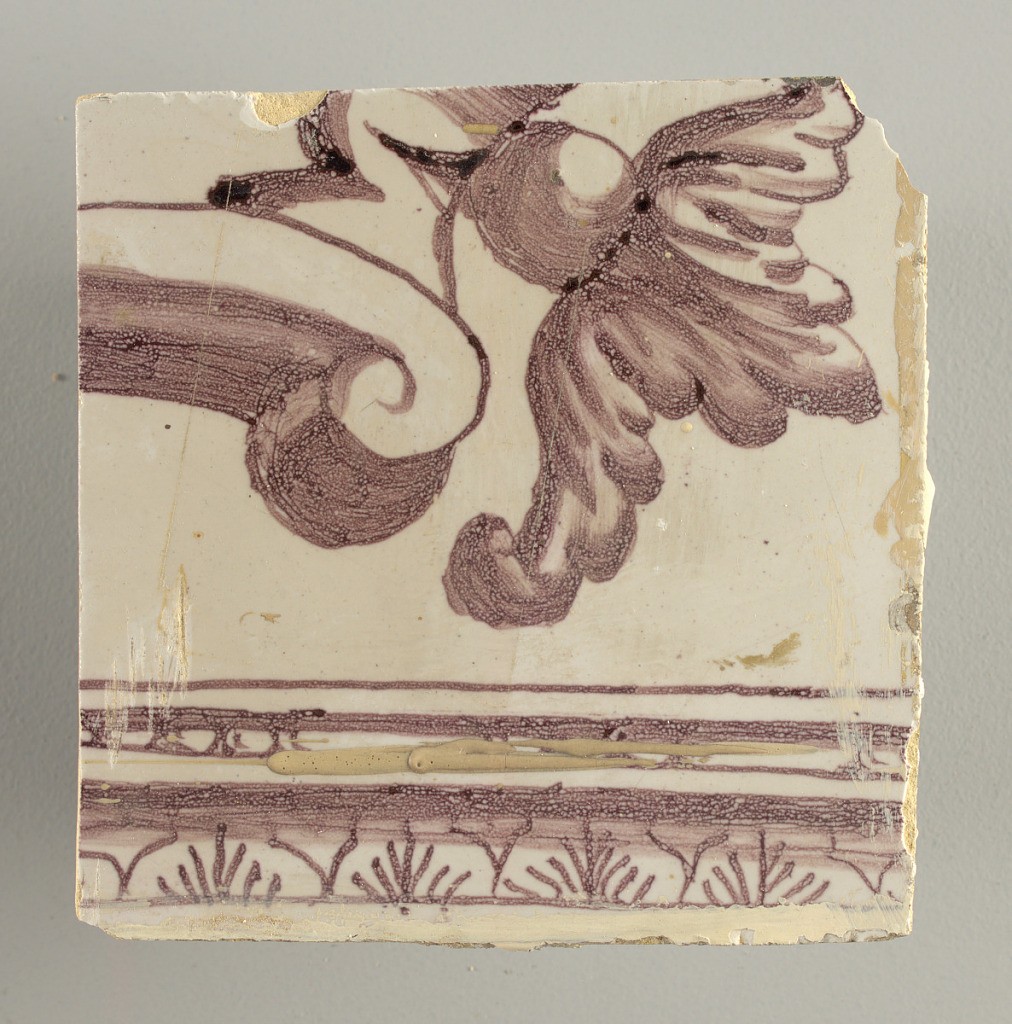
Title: Wall facing
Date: ca. 1725
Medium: Tin-glazed earthenware, underglaze
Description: Horizontal rectangle.  Thirty-seven tiles wide and twenty-one high with opening for door or window nineteen and one-half tiles high and twelve wide.  To left and right of opening, centered canopy above. Left, woman representing Hope, right, a sculputure urn.  Centered above opening, a mascaron.  Arabesque design of foliage.